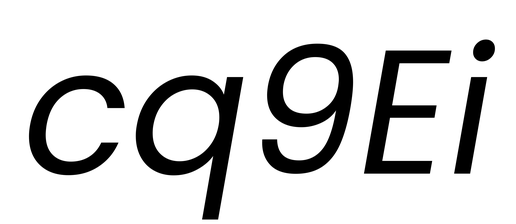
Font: Poppins-Italic